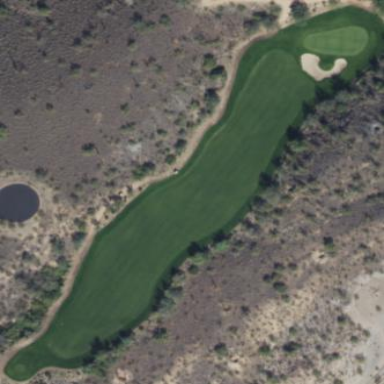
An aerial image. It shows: Rough area on grassy golf course.